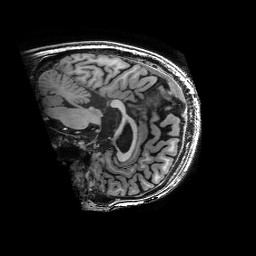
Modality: T1w
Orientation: sagittal
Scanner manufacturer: ge
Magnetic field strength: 3 T
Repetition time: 0.009112 s
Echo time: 0.003524 s